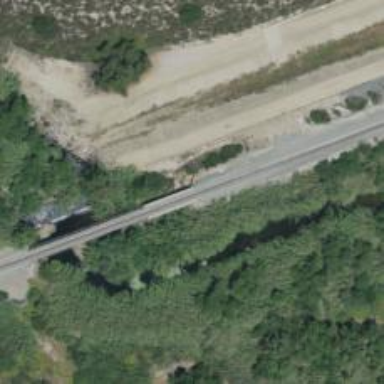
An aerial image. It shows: Railway bridge.